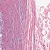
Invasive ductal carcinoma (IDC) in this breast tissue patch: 0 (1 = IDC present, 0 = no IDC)